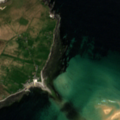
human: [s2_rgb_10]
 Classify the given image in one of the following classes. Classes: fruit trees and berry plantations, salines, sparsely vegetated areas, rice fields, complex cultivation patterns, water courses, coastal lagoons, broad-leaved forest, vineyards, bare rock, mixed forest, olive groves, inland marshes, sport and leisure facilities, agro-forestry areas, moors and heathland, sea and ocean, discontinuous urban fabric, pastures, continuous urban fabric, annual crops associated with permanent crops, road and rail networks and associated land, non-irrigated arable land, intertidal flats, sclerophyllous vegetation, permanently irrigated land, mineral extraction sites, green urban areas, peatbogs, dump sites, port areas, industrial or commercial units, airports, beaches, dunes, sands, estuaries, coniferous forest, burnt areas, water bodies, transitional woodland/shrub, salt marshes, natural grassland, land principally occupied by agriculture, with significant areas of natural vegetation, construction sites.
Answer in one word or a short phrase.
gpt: natural grassland, intertidal flats, sea and ocean